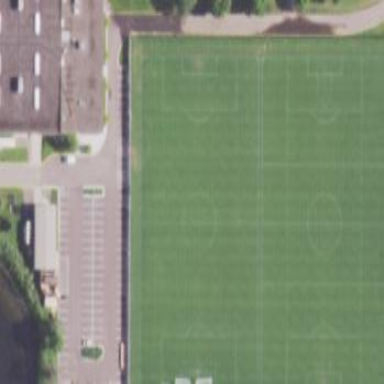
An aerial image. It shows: Soccer pitch for outdoor sports and leisure activities.